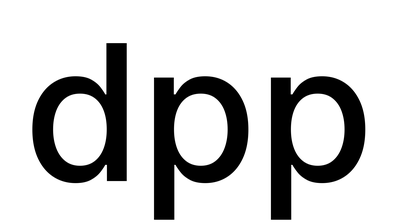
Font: Inter_Medium